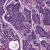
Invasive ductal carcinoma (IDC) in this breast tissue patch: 1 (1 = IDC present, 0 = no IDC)